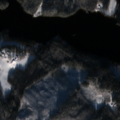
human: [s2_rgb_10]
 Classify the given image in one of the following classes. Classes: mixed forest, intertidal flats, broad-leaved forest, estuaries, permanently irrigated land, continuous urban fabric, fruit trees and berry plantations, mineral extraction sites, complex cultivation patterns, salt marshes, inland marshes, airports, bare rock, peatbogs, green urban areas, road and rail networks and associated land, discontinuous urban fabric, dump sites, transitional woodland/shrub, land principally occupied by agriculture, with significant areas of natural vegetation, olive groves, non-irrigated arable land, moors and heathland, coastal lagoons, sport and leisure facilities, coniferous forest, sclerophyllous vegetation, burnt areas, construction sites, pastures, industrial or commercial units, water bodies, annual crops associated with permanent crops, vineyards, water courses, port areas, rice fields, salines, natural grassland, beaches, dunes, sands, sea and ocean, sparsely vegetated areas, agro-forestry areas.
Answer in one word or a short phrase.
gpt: land principally occupied by agriculture, with significant areas of natural vegetation, coniferous forest, mixed forest, water bodies